Field crop: maize
Growth stage: 1
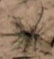
Species: lolium